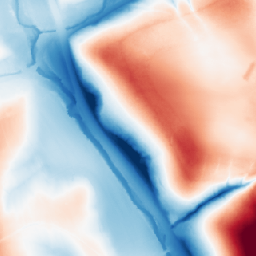
Category: classical
Decomposition family: gaussian_anisotropic
Decomposition parameters: sigma_x: 50
sigma_y: 20
Upsampling method: nearest
Upsampling parameters: scale: 8
Upsampling scale: 8